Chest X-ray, AP view. Patient: 62 years old, sex M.
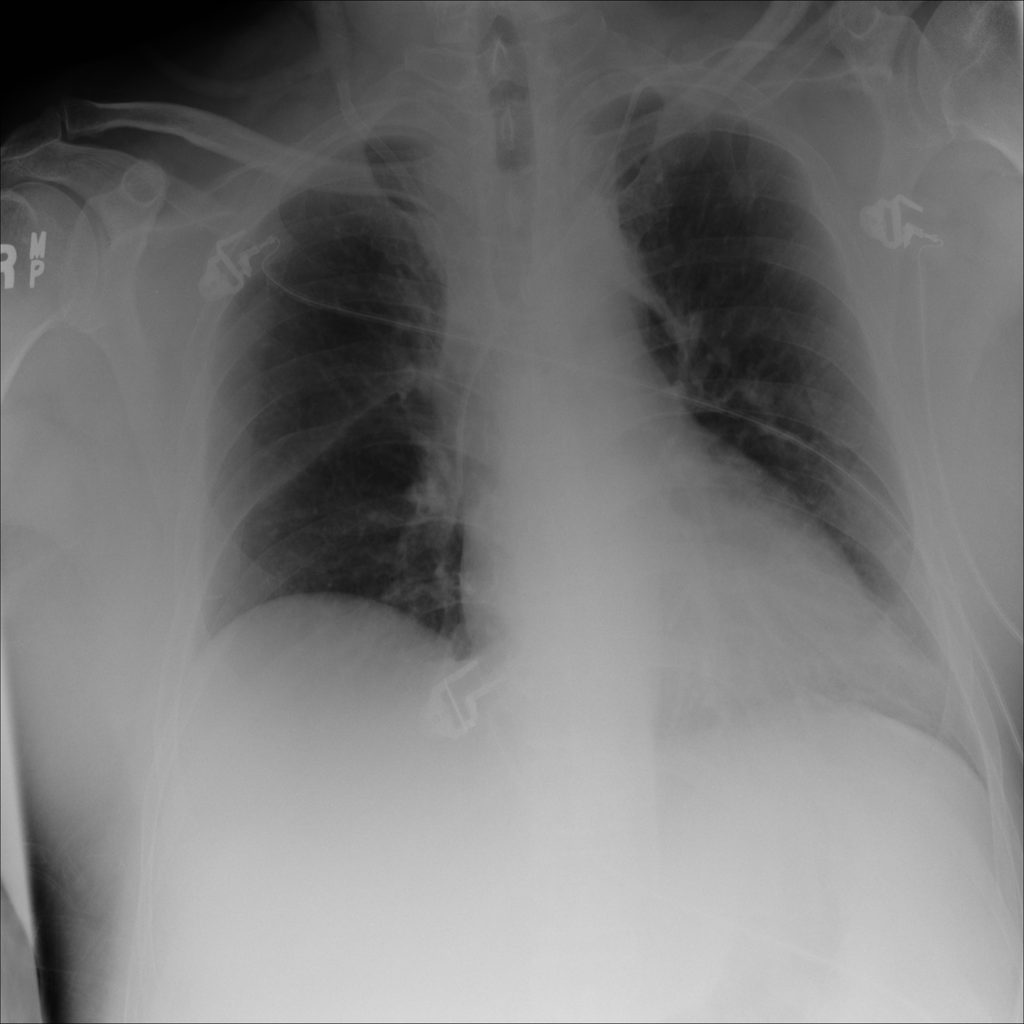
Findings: Atelectasis